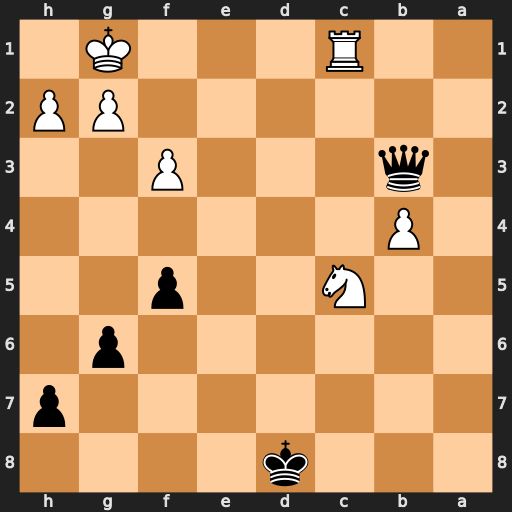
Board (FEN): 3k4/7p/6p1/2N2p2/1P6/1q3P2/6PP/2R3K1
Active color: b
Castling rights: -
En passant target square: -
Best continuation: Qe3+ Kf1 Qxc1+